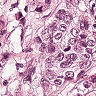
Metastatic tissue present: yes